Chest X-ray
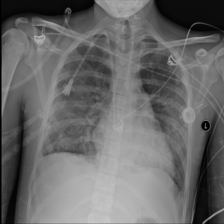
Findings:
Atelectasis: negative
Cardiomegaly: negative
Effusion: positive
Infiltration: negative
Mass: negative
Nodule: negative
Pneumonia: negative
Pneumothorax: negative
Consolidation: negative
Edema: negative
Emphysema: negative
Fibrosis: negative
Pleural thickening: negative
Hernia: negative